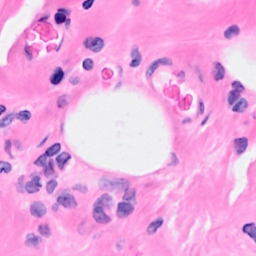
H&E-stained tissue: Breast